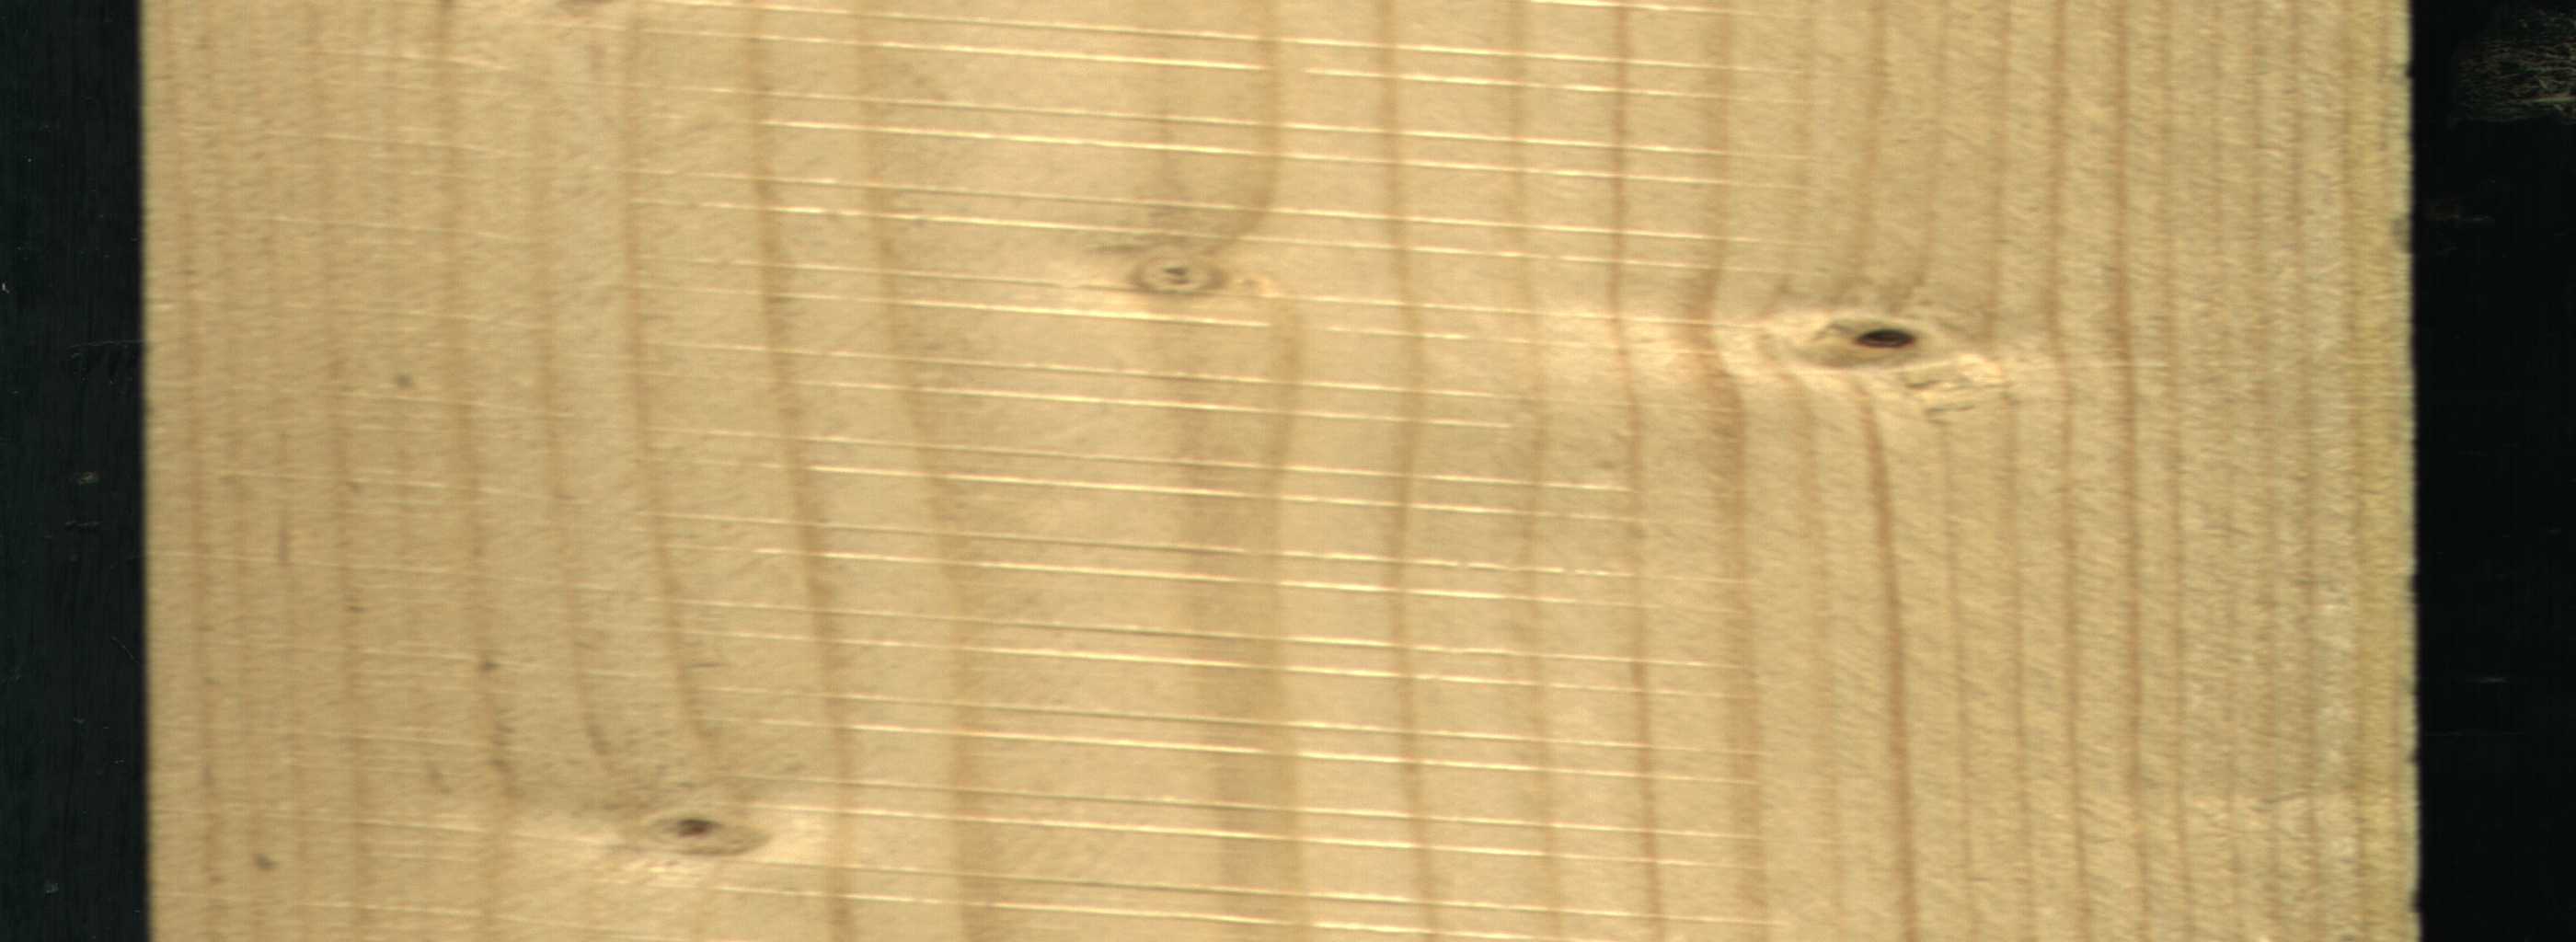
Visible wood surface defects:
Dead_Knot
Live_Knot
Live_Knot